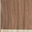
Piece: xx